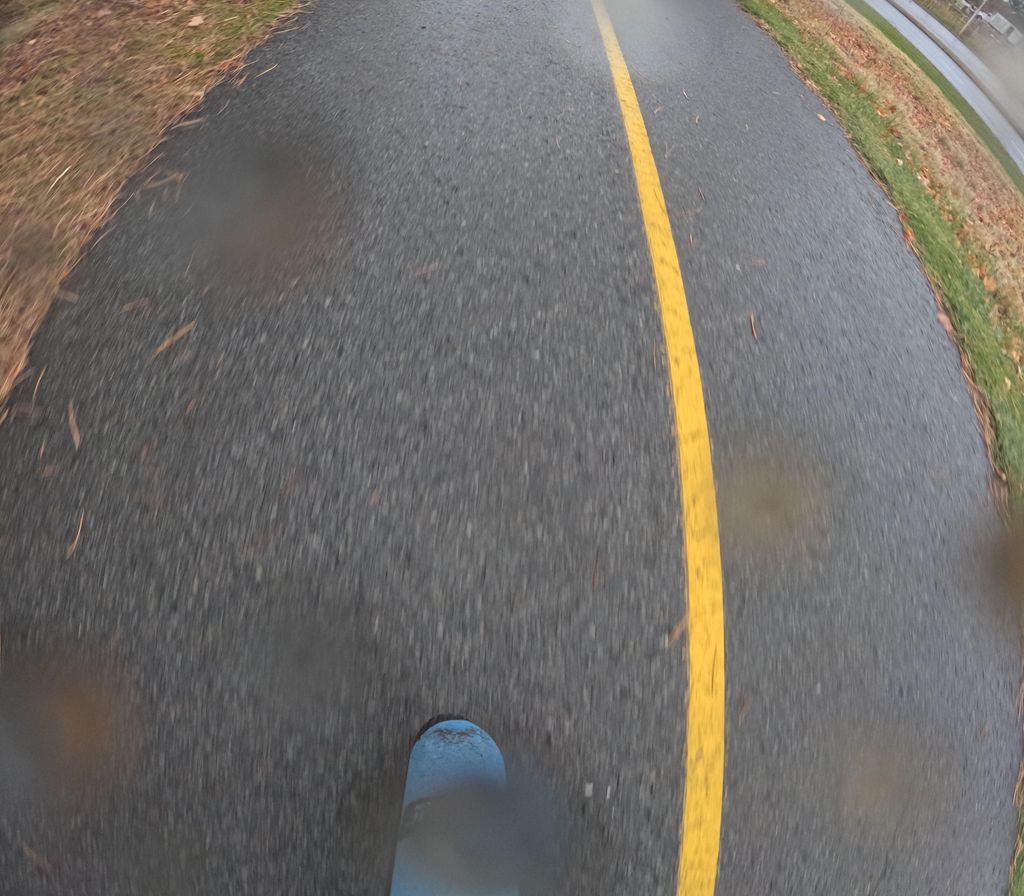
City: ottawa-gatineau